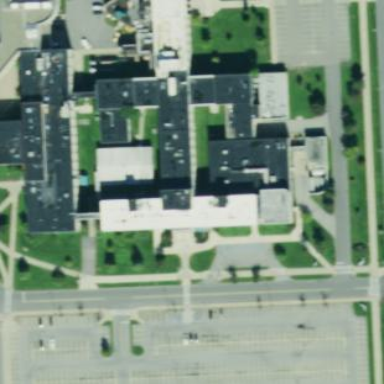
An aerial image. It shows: Academic building.